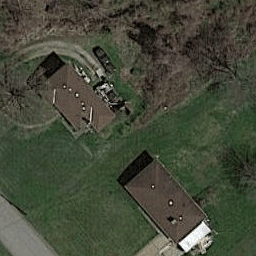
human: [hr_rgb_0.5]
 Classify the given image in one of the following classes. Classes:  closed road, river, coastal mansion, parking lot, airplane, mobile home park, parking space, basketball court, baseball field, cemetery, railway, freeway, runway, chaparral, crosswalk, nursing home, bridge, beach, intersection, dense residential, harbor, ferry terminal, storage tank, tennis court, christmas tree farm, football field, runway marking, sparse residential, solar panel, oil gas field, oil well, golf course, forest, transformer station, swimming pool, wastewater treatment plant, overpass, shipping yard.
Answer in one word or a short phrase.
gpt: sparse residential